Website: lowes
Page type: billing-address
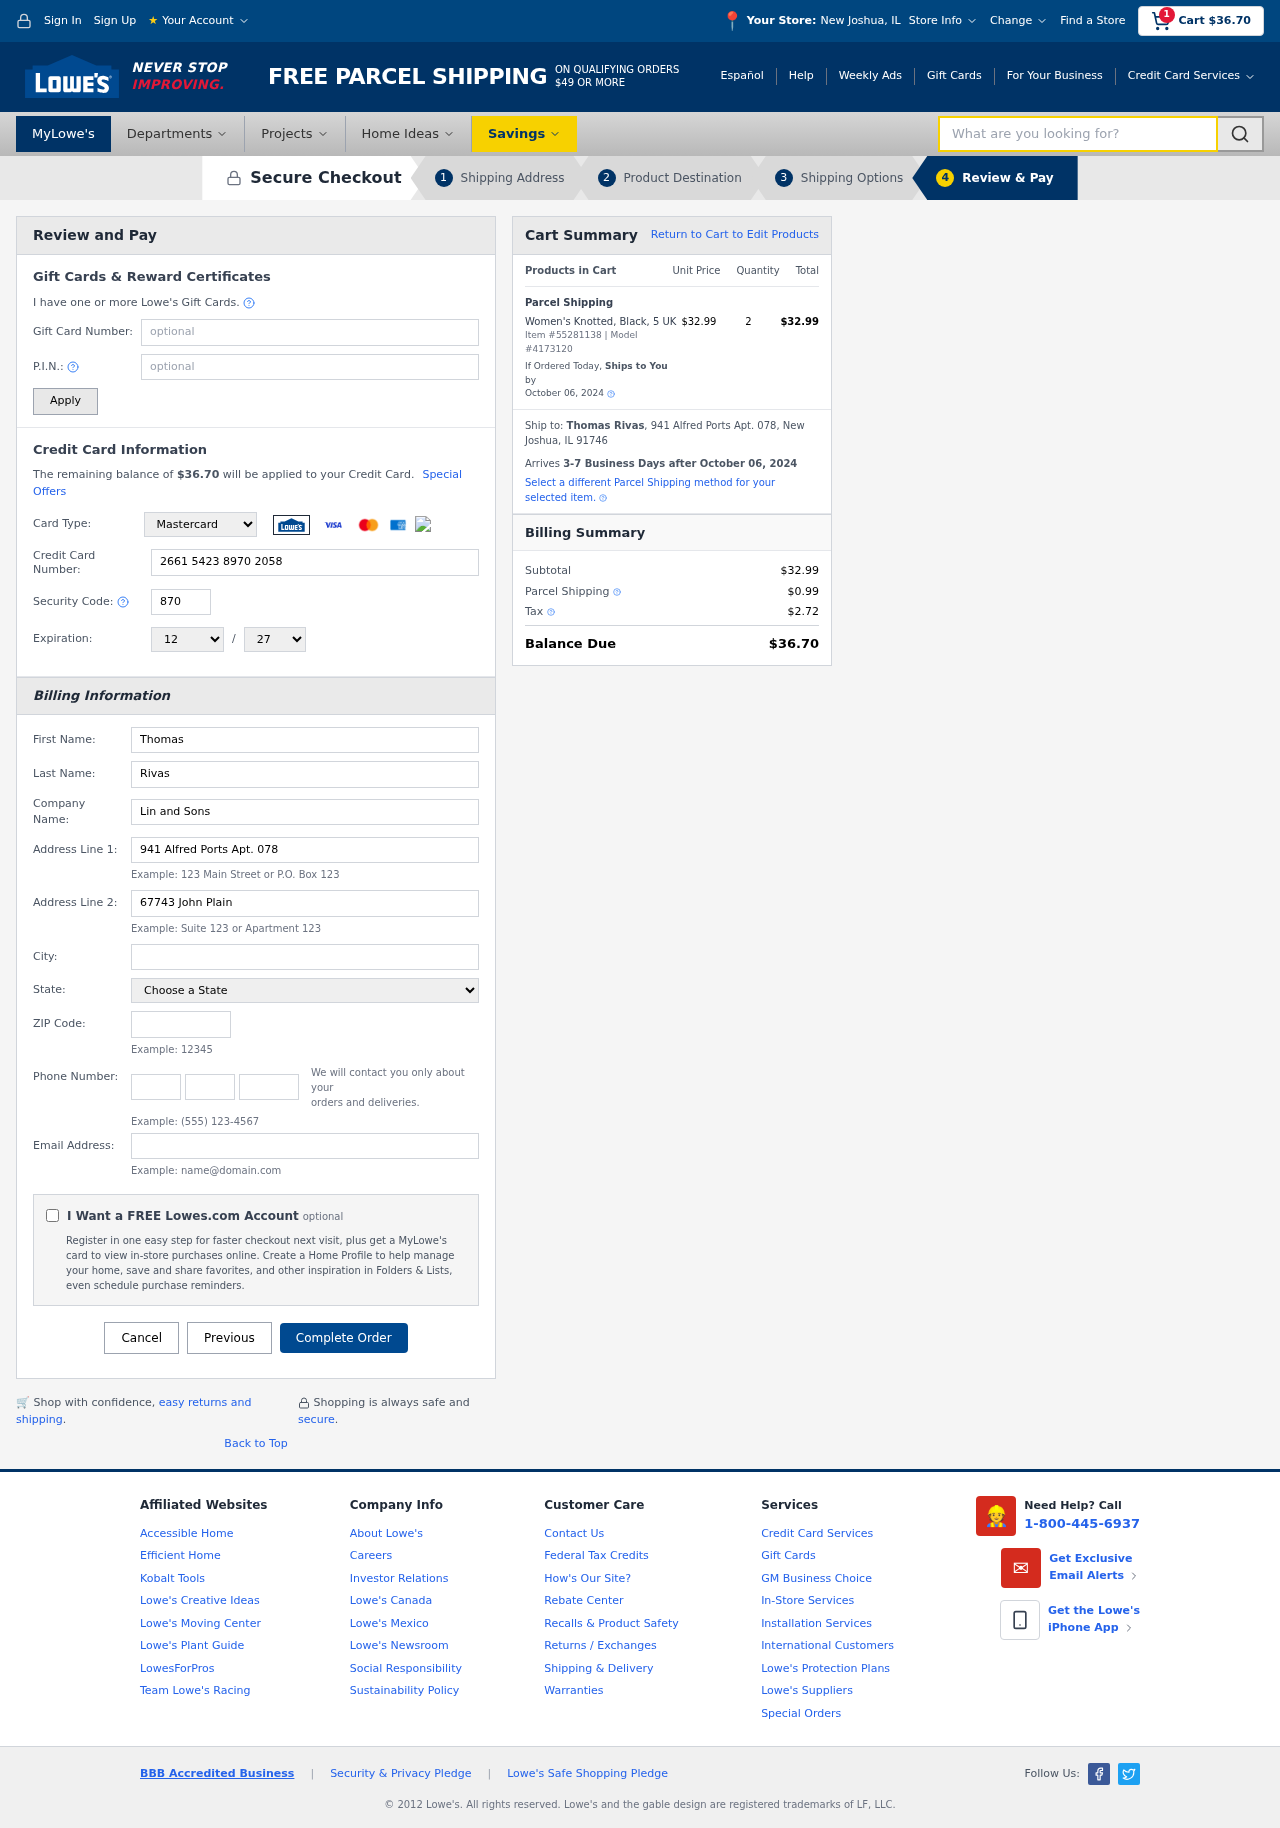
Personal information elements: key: PII_CARD_CVV
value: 870
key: PII_CARD_EXPIRY_MONTH
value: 12
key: PII_CARD_EXPIRY_YEAR
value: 27
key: PII_CARD_NUMBER
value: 2661 5423 8970 2058
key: PII_CARD_TYPE
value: Mastercard
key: PII_CITY
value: New Joshua
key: PII_CITY_STATE
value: New Joshua, IL
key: PII_COMPANY
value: Lin and Sons
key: PII_EMAIL
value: trivas@yahoo.com
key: PII_FIRSTNAME
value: Thomas
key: PII_FULLNAME
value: Thomas Rivas
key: PII_LASTNAME
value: Rivas
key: PII_PHONE_AREA
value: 762
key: PII_PHONE_PREFIX
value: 610
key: PII_PHONE_SUFFIX
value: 8288
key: PII_POSTCODE
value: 91746
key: PII_STATE
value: Illinois
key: PII_STREET
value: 941 Alfred Ports Apt. 078
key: PII_STREET2
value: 67743 John Plain Apt. 610
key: PII_CITY_STATE_ZIP
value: New Joshua, IL 91746
Product elements: key: PRODUCT1_NAME
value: Women's Knotted, Black, 5 UK
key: PRODUCT1_PRICE
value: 32.99
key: PRODUCT1_QUANTITY
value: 2
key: PRODUCT_ITEM_NUMBER
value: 55281138
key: PRODUCT_MODEL_NUMBER
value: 4173120
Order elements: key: ORDER_SUBTOTAL
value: $36.70
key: ORDER_TOTAL
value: $36.70
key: ORDER_SHIPPING_DATE
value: October 06, 2024
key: ORDER_SUBTOTAL
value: $32.99
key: ORDER_DELIVERY_DATE
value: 3-7 Business Days after October 06, 2024
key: ORDER_SHIPPING_DATE2
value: October 06, 2024
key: ORDER_SUBTOTAL2
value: $32.99
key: ORDER_SHIPPING_COST
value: $0.99
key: ORDER_TAX
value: $2.72
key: ORDER_TOTAL2
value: $36.70
Search elements: key: HEADER_SEARCH
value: What are you looking for?